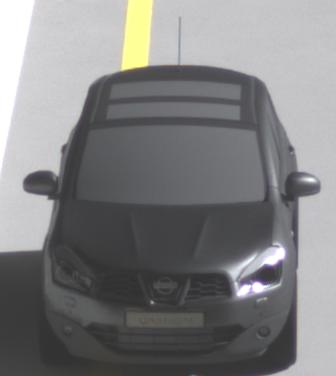
Make: Nissan
Model: Qashqai 1.6
Detailed model: Qashqai (J10)
Model produced from: 2010/03
Model produced until: 2010/08
Doors: 5
Color: gray
Road condition: dry road
Daytime: morning or afternoon
Contrast: high contrast